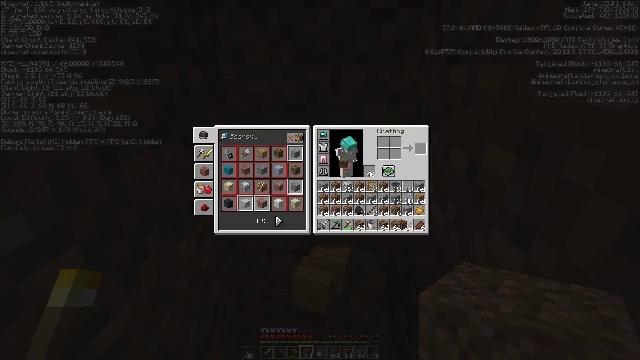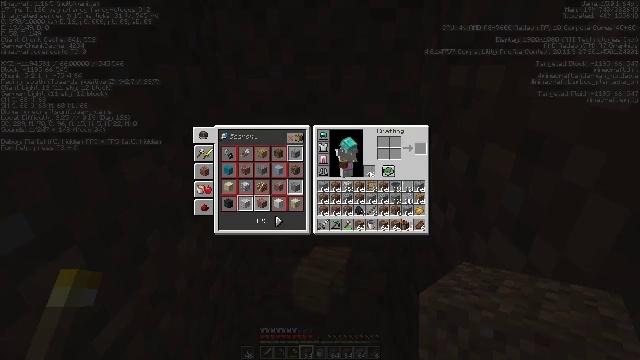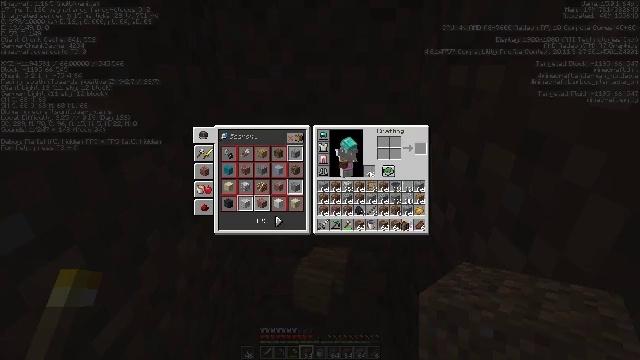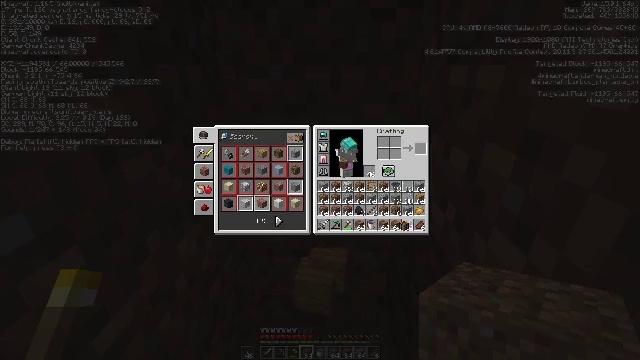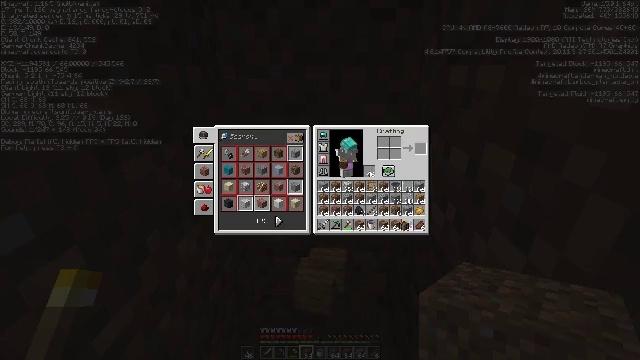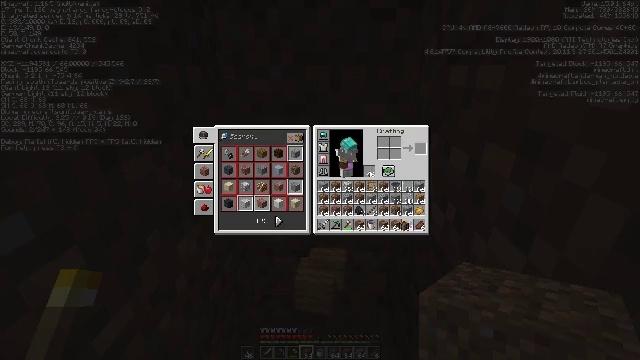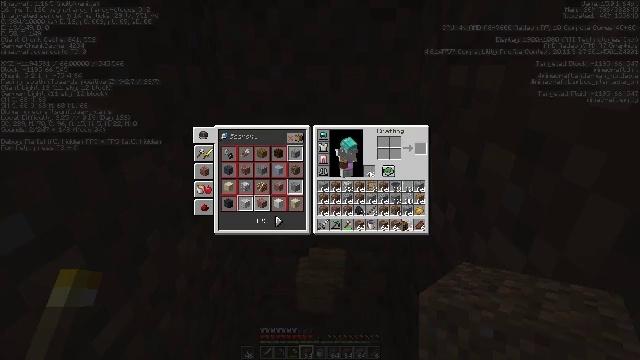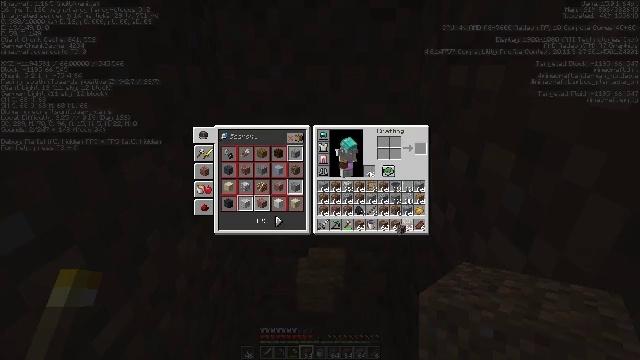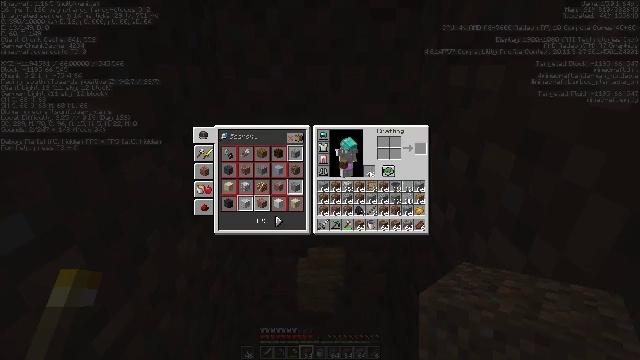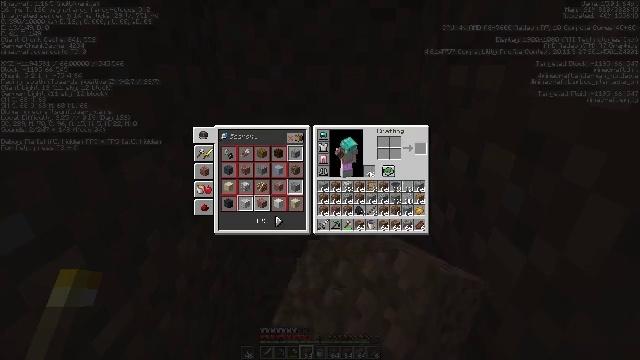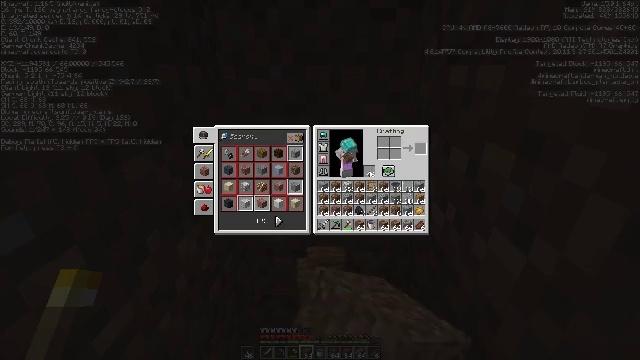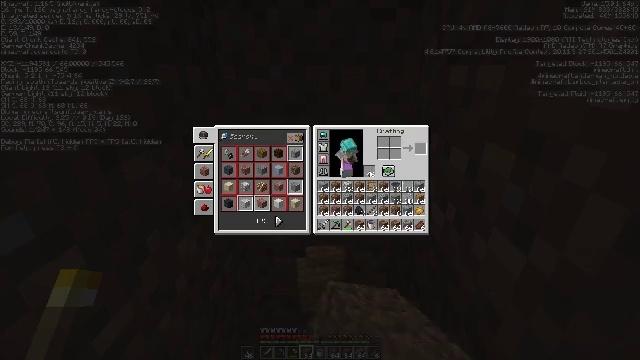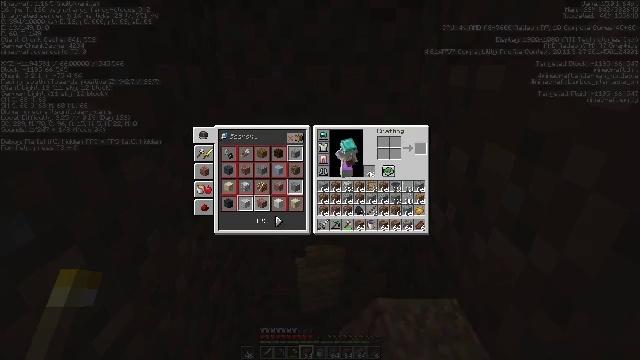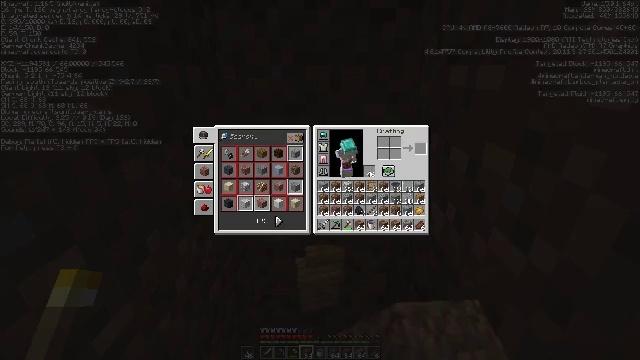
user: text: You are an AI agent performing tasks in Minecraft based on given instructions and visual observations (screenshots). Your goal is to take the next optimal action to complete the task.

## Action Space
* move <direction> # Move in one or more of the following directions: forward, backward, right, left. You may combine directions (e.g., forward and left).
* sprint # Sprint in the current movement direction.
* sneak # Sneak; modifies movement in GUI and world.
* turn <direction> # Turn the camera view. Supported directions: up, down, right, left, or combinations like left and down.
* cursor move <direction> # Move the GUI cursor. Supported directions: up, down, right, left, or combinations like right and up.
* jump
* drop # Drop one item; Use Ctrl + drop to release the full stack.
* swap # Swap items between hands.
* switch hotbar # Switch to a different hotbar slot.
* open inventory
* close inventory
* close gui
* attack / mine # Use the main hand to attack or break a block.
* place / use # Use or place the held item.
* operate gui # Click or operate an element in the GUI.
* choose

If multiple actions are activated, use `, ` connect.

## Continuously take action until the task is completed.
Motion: motion action
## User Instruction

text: Remove a crafting table from the inventory.
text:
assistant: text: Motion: no_op
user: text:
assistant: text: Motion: no_op
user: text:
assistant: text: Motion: no_op
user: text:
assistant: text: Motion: no_op
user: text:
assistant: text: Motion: attack / mine
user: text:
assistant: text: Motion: attack / mine
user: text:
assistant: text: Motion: attack / mine
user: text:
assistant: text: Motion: turn down
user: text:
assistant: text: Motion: turn left and down
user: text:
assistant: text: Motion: turn left and down
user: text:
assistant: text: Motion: turn left and down
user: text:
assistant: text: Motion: no_op
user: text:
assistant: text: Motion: attack / mine
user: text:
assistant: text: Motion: attack / mine